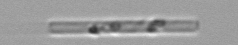
Label: Leptocylindrus